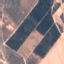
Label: PermanentCrop